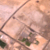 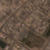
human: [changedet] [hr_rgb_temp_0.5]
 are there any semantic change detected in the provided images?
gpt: Many buildings were built.